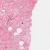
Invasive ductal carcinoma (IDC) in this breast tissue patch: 0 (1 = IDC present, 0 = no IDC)